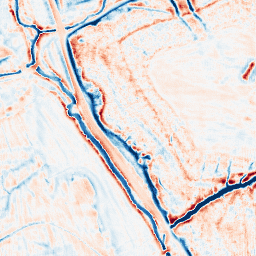
Category: edge_preserving
Decomposition family: bilateral
Decomposition parameters: d: 15
sigma_color: 100
sigma_space: 100
Upsampling method: fft_zeropad
Upsampling parameters: scale: 4
Upsampling scale: 4